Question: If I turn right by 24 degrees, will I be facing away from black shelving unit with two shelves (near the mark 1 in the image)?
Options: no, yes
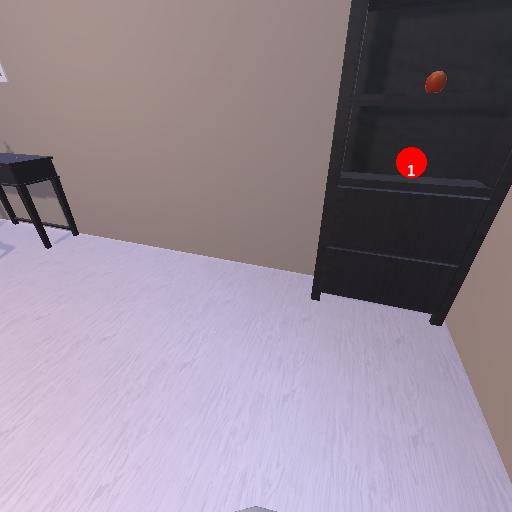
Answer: no